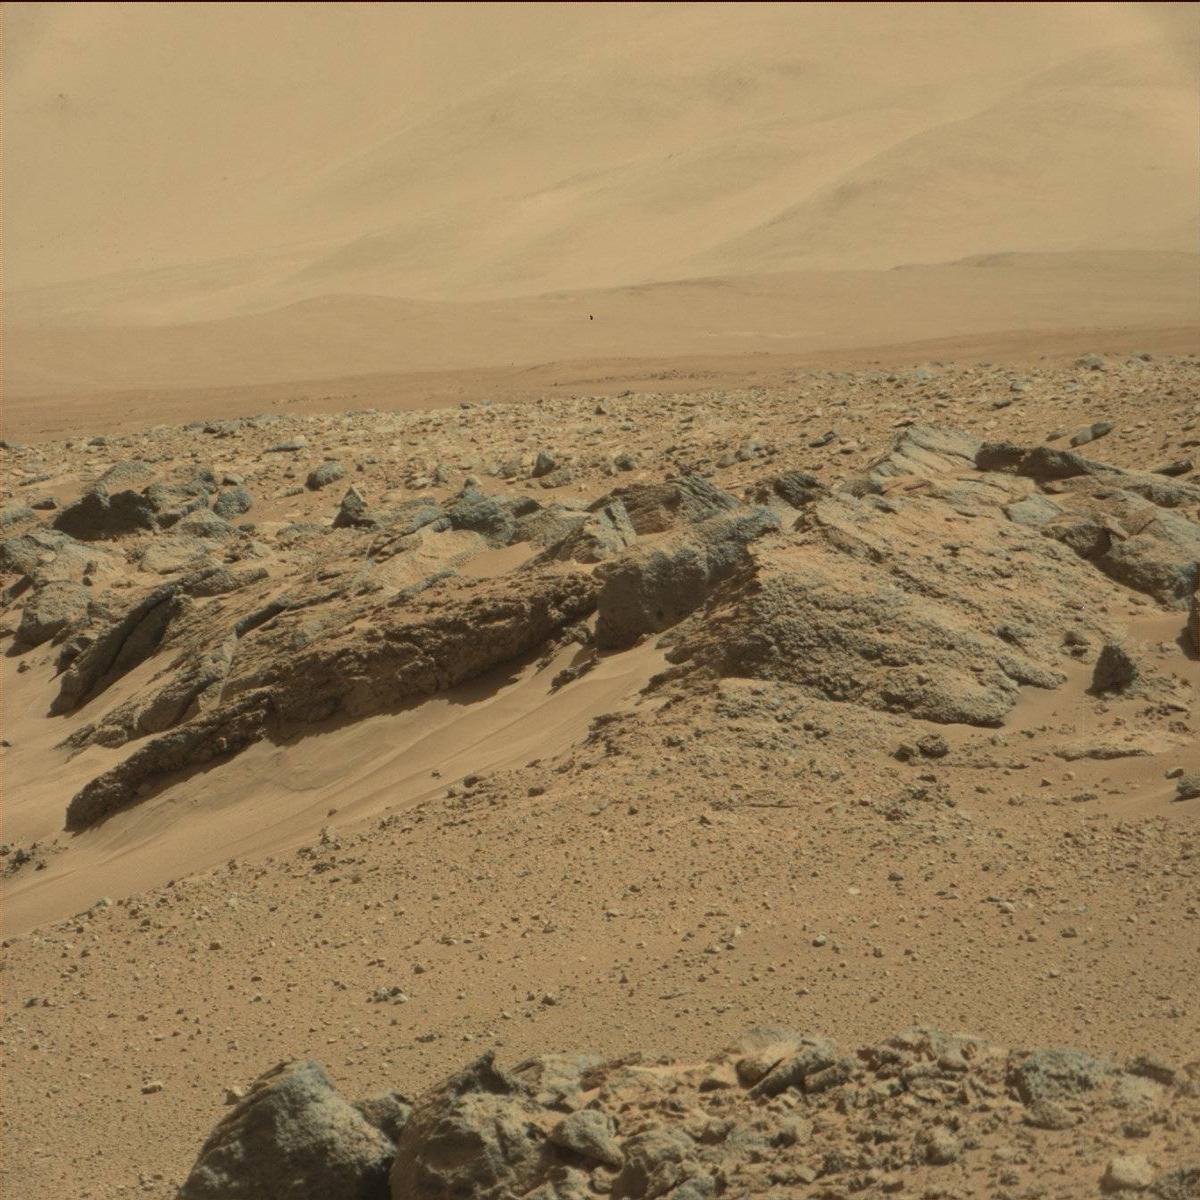
Terrain classes present: Bedrock, Ridge, Sand / Soil